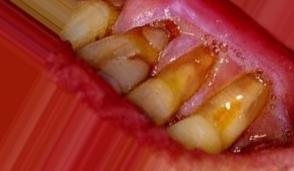
Condition: Tooth Discoloration